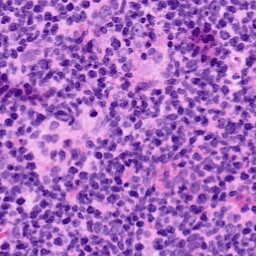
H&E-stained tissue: LymphNode